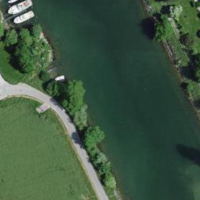
EUNIS habitat code: 15
Species observed at this site:
Podiceps cristatus
Fulica atra
Anas crecca
Anas platyrhynchos
Aythya ferina
Larus canus
Aythya fuligula
Aythya marila
Mareca penelope
Chroicocephalus ridibundus
Phalacrocorax carbo
Circus aeruginosus
Centaurea scabiosa
Larus michahellis
Cygnus olor
Gallinula chloropus
Mareca strepera
Mergus merganser